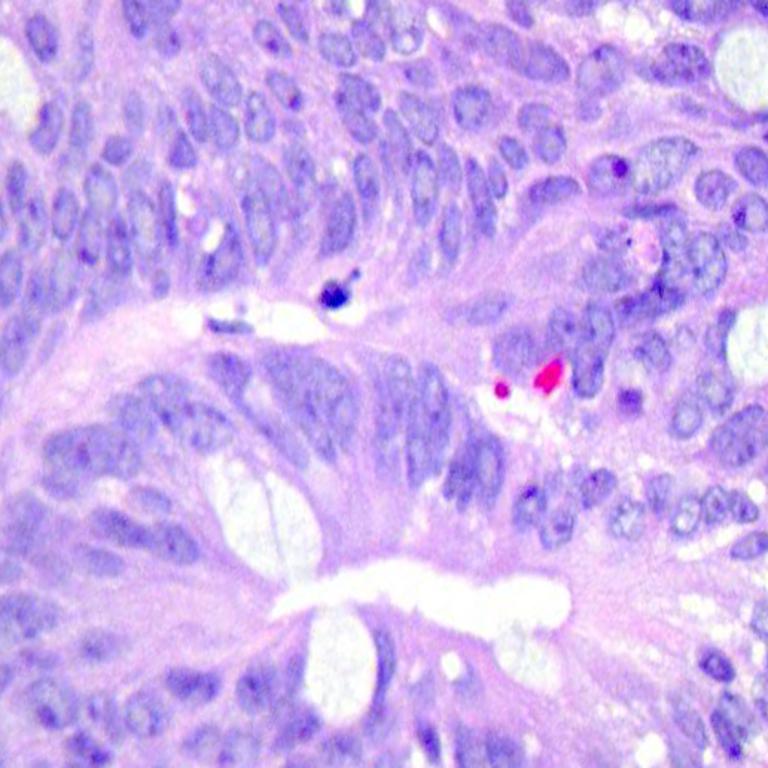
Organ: colon
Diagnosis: adenocarcinomas